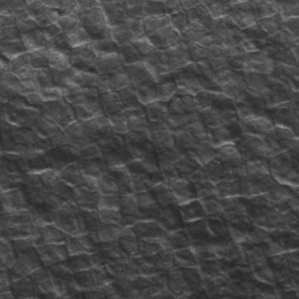
Label: frost